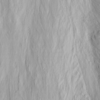
Label: not_dusty